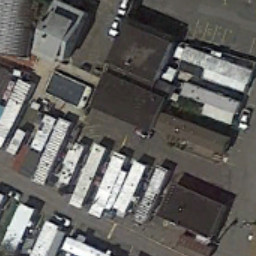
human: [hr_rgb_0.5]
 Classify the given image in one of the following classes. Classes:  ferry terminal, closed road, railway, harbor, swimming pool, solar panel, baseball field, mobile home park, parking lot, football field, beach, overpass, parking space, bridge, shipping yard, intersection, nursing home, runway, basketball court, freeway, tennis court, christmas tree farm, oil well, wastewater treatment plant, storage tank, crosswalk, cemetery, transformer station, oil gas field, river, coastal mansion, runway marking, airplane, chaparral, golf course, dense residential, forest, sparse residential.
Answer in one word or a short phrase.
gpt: mobile home park